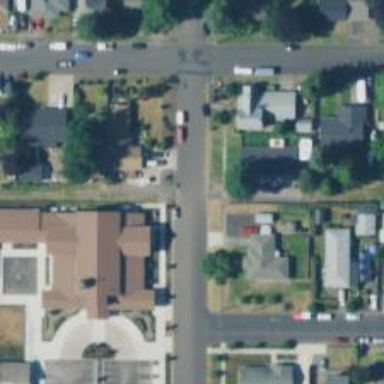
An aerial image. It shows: Residential road with sidewalk on the left side.